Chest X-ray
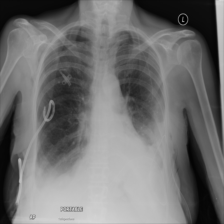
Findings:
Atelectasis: negative
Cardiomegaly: negative
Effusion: positive
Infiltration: negative
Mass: negative
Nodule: negative
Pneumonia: negative
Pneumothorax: positive
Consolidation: positive
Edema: negative
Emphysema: negative
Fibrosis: negative
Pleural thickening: negative
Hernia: negative